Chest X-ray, PA view. Patient: 57 years old, sex F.
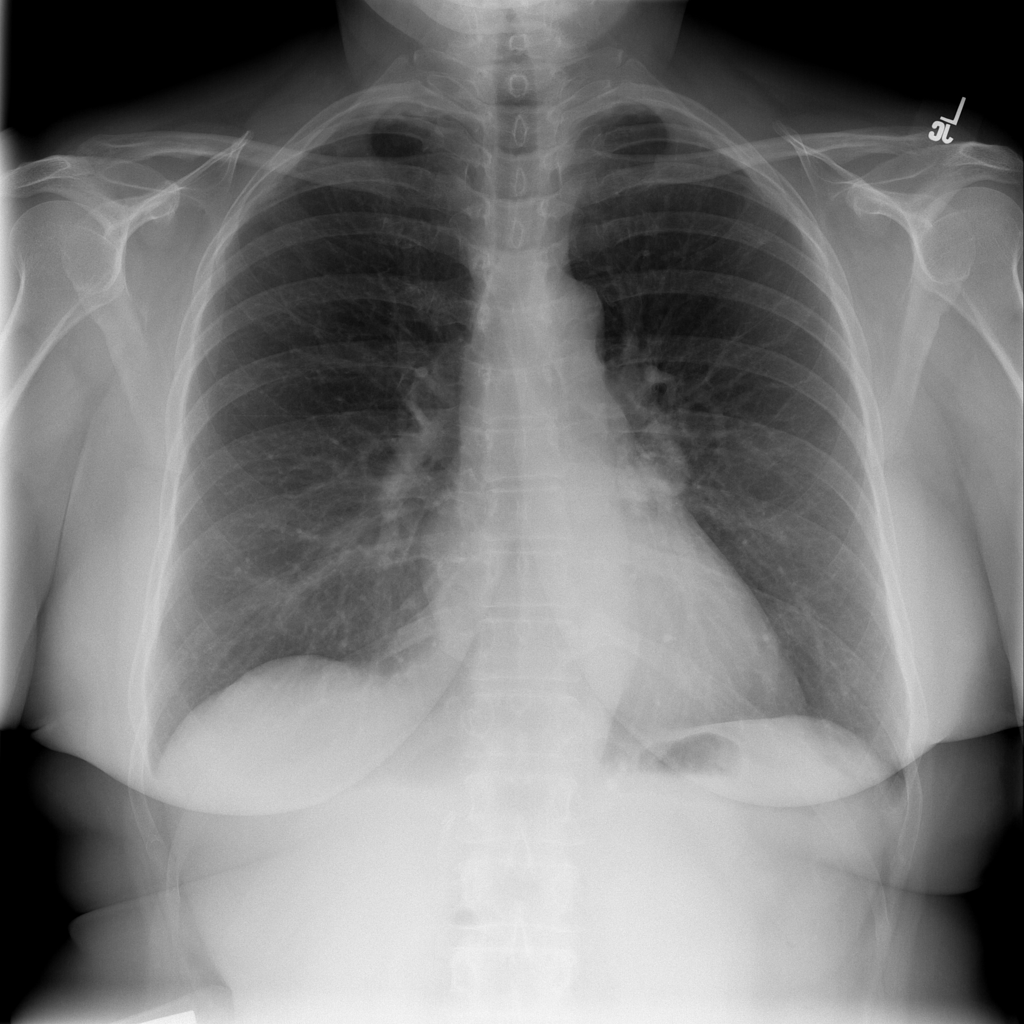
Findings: No Finding